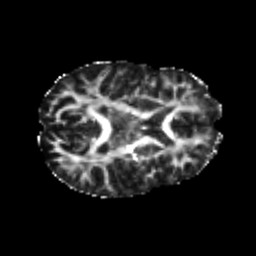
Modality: FA
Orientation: axial
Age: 20
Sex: female
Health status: healthy
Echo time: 0.074 s